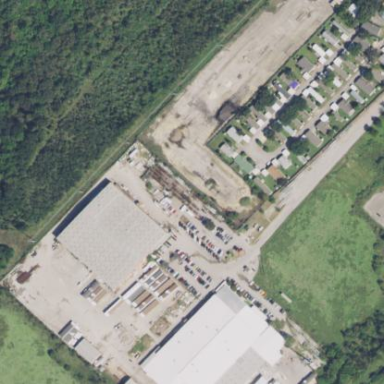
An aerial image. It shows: Industrial area.